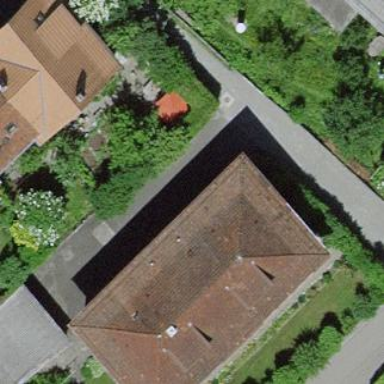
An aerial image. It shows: Building with hipped roof made of roof tiles.